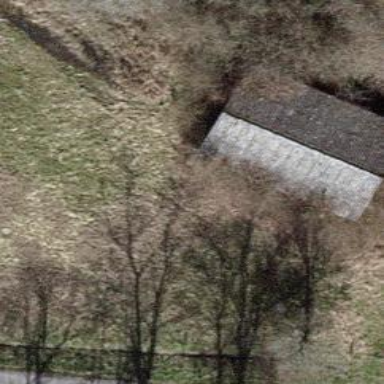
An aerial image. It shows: Shed building.